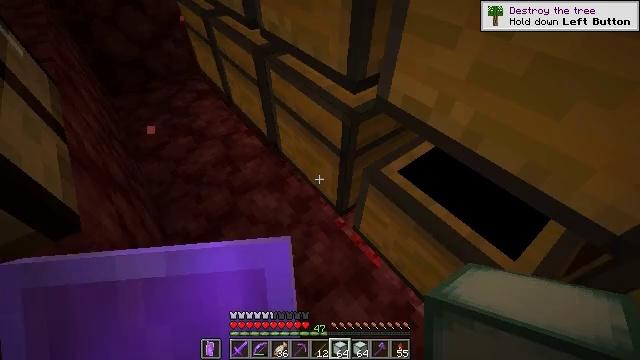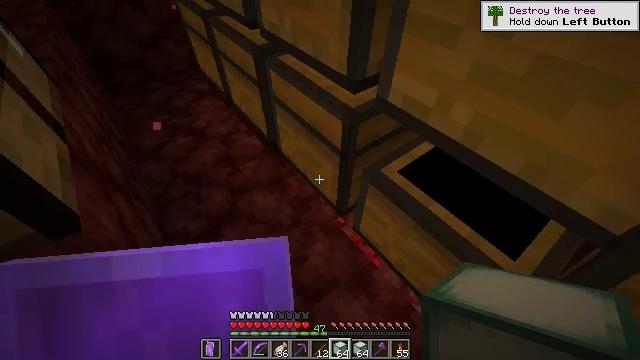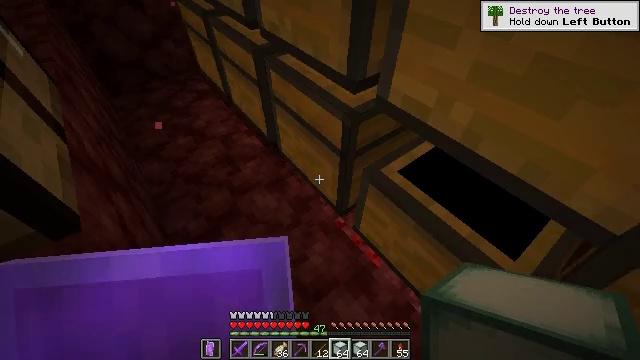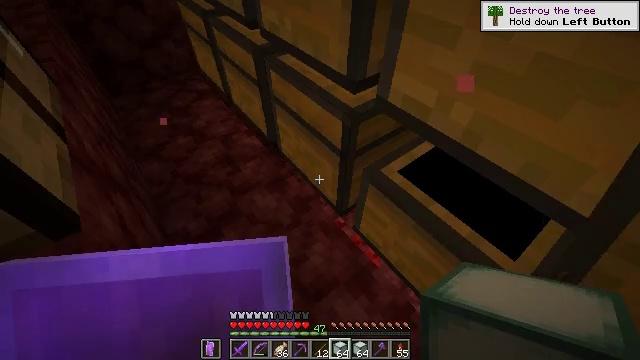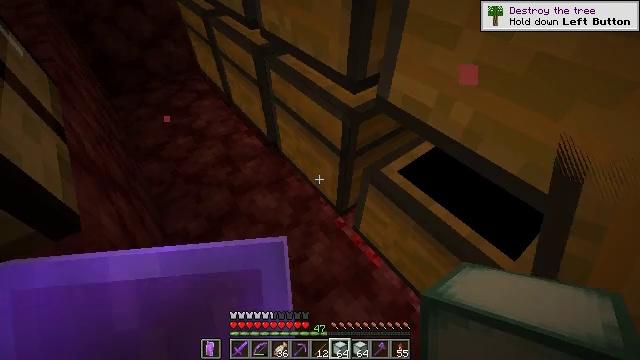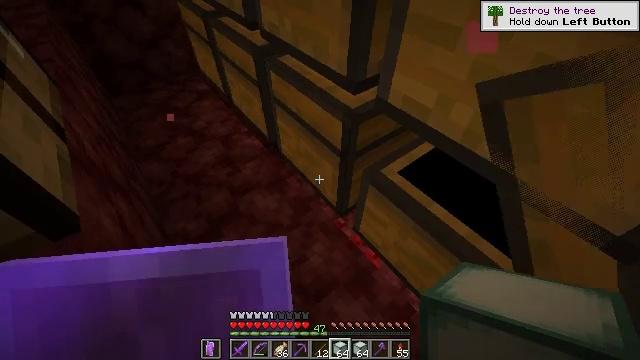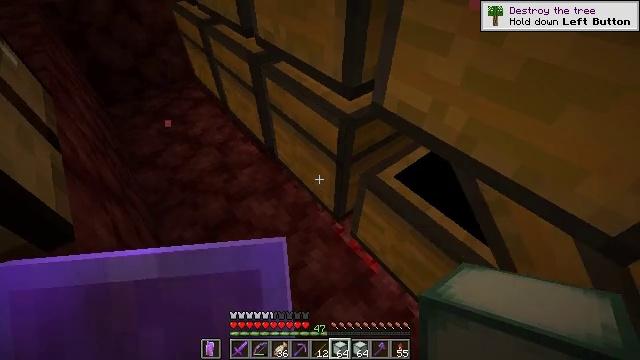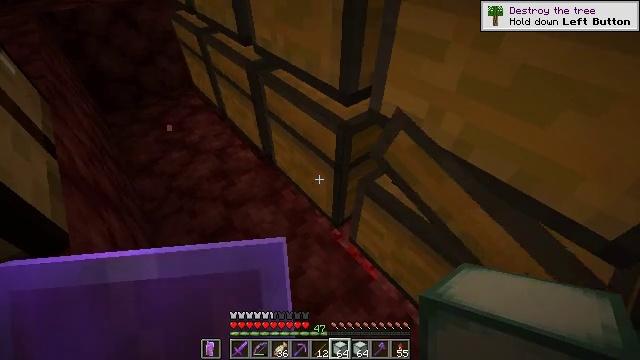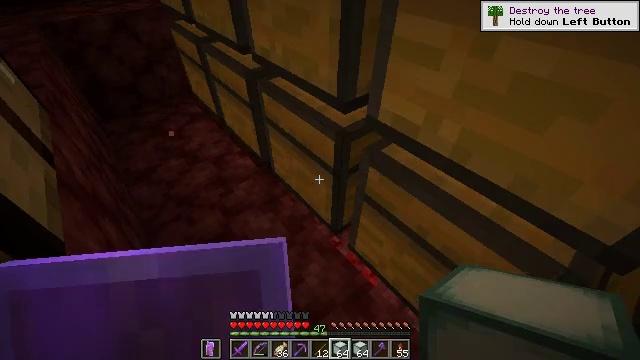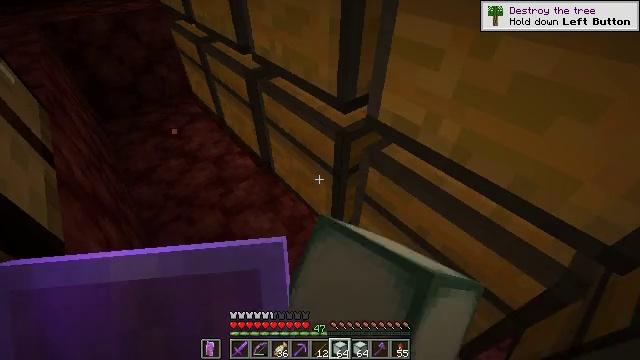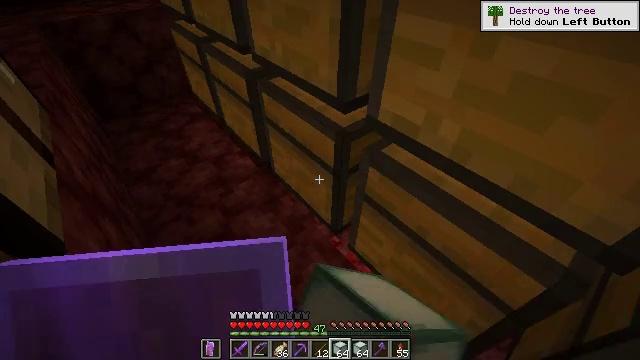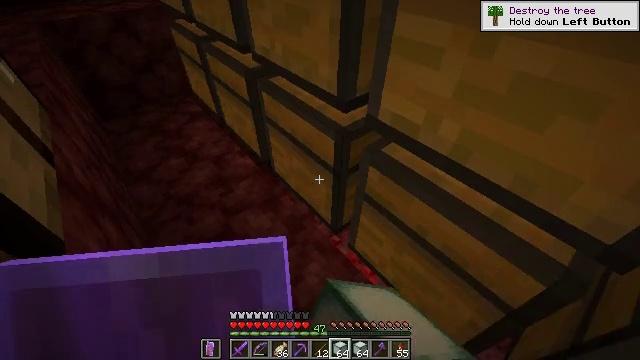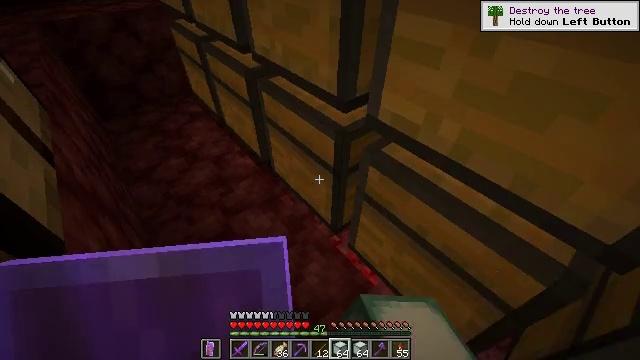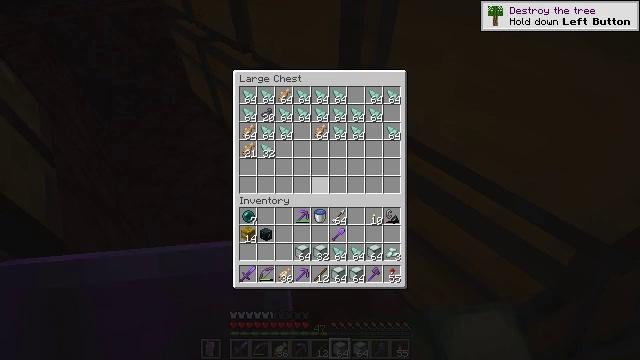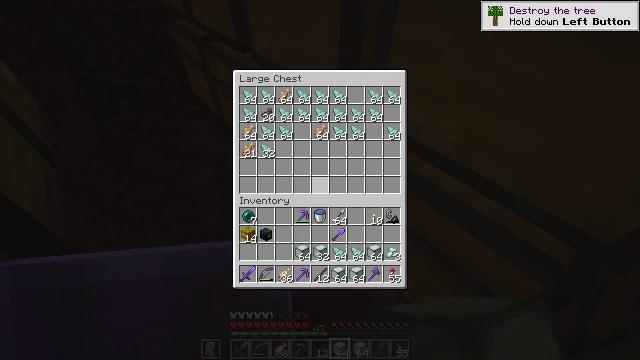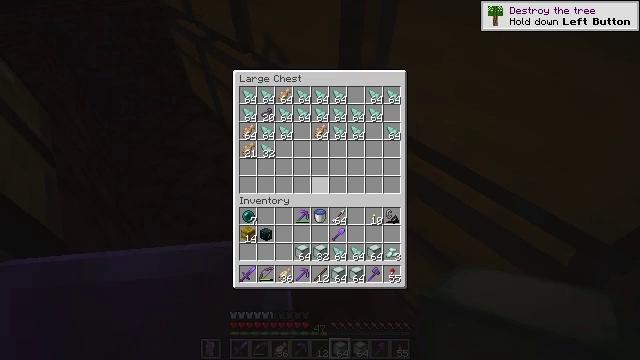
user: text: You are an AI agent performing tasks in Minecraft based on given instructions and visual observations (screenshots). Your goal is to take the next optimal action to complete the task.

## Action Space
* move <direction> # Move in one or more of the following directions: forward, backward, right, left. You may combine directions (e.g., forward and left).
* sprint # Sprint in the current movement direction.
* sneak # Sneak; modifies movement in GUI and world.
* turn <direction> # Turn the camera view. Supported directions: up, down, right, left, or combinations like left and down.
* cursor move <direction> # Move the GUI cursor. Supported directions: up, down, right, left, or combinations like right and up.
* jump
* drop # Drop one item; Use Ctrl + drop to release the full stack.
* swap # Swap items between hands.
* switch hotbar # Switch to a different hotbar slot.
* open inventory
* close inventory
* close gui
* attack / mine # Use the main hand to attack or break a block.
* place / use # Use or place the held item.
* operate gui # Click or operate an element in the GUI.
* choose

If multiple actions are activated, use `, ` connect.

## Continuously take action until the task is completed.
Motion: motion action
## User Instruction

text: Put back the crafting table.
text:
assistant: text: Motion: no_op
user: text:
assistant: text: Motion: no_op
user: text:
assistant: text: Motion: no_op
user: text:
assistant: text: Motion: no_op
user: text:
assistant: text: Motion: no_op
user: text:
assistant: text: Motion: turn right and up
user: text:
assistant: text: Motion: turn up
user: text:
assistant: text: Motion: turn up, use / place
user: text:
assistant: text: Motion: use / place
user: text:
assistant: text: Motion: use / place
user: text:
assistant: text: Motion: use / place
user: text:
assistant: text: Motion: no_op
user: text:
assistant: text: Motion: no_op
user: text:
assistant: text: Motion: no_op
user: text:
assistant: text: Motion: no_op
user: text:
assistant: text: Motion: no_op
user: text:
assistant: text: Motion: no_op
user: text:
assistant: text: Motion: no_op
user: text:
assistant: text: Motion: no_op
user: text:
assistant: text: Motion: no_op
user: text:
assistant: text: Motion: no_op
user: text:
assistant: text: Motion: no_op
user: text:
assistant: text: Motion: no_op
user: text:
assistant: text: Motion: no_op
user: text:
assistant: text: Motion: no_op
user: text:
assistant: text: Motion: no_op
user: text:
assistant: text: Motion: no_op
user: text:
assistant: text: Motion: no_op
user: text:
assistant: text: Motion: no_op
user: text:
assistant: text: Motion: no_op